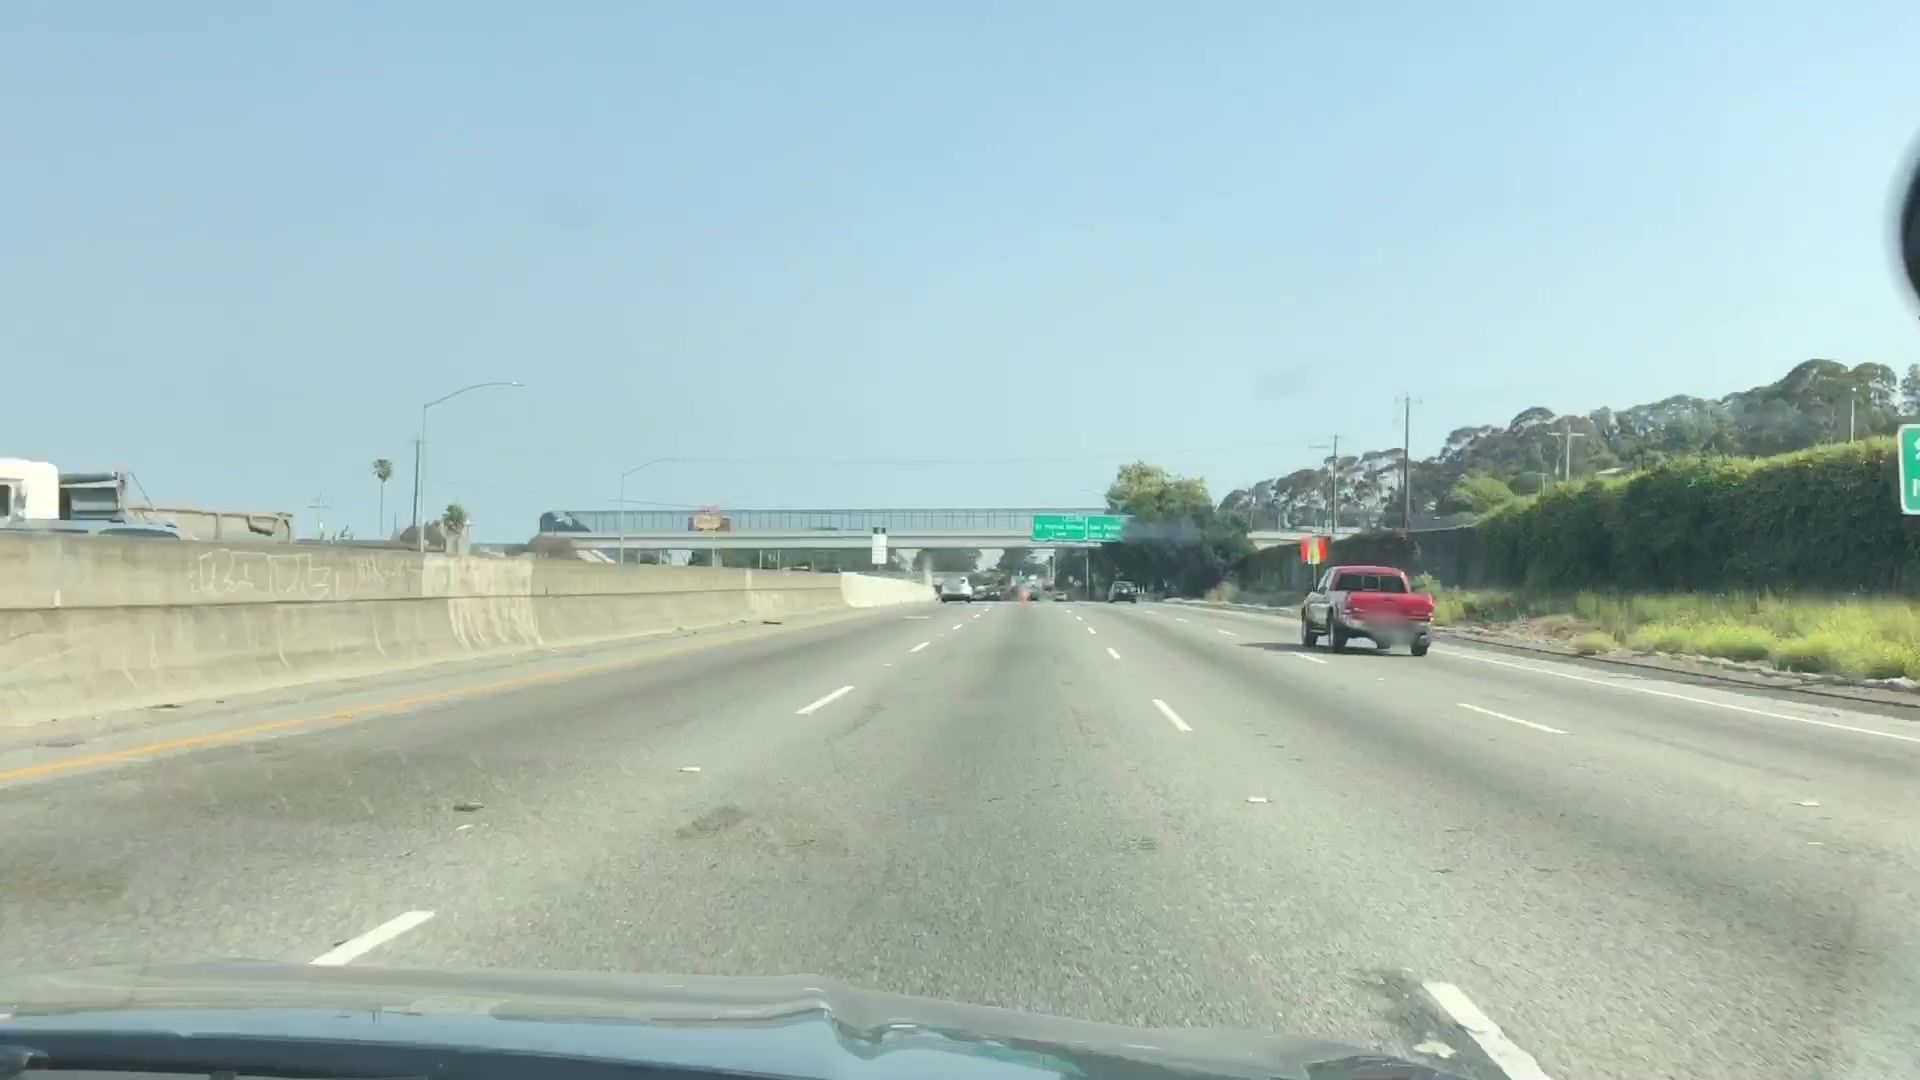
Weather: clear
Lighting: day
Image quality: slightly poor
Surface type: driving surface
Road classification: motorway
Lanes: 4
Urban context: urban centre
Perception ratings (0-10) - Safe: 1.04, Lively: 3.32, Beautiful: 1.69, Boring: 5.84, Depressing: 5.67, Wealthy: 2.34